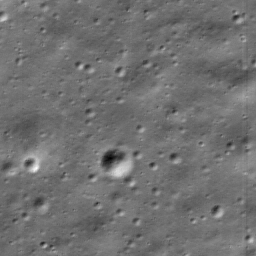
Host type: hard_negative
Lunar coordinates: latitude -52.565, longitude 128.139